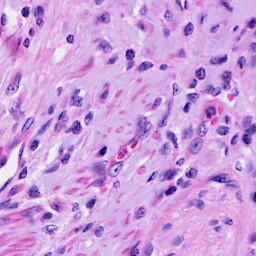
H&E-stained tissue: Cervix